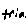
Label: triangle